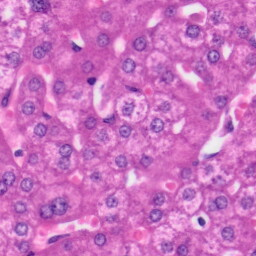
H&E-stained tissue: Liver